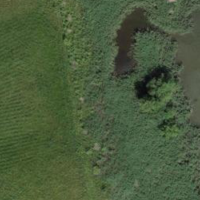
EUNIS habitat code: 16
Species observed at this site:
Tachybaptus ruficollis
Corvus corone
Podiceps cristatus
Grus grus
Cyanistes caeruleus
Fulica atra
Anas platyrhynchos
Aythya ferina
Dendrocopos major
Streptopelia decaocto
Aythya fuligula
Passer domesticus
Fringilla coelebs
Buteo buteo
Turdus merula
Chroicocephalus ridibundus
Phalacrocorax carbo
Larus michahellis
Gallinula chloropus
Cygnus olor
Parus major
Erithacus rubecula
Mergus merganser
Milvus milvus
Pica pica
Garrulus glandarius
Coccothraustes coccothraustes
Motacilla alba